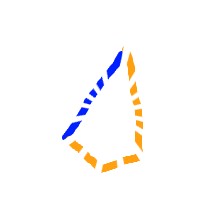
Shape: kite